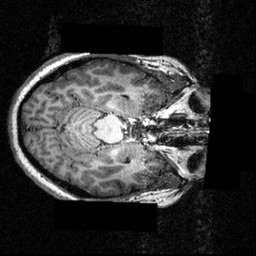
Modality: T1w
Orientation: axial
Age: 20
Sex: female
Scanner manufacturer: siemens
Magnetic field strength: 3.951 T
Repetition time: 1.5 s
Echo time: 0.00335 s